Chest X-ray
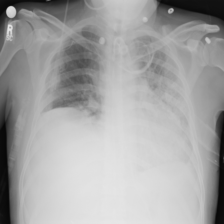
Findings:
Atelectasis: positive
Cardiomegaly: negative
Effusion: negative
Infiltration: positive
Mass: negative
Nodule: negative
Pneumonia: negative
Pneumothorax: negative
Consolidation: negative
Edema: negative
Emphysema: negative
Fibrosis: negative
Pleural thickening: negative
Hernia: negative